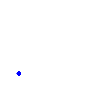
Particle: kaon